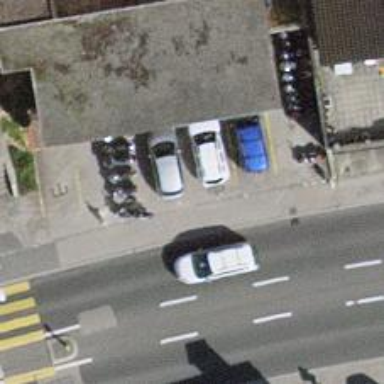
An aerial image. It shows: Post box is visible.